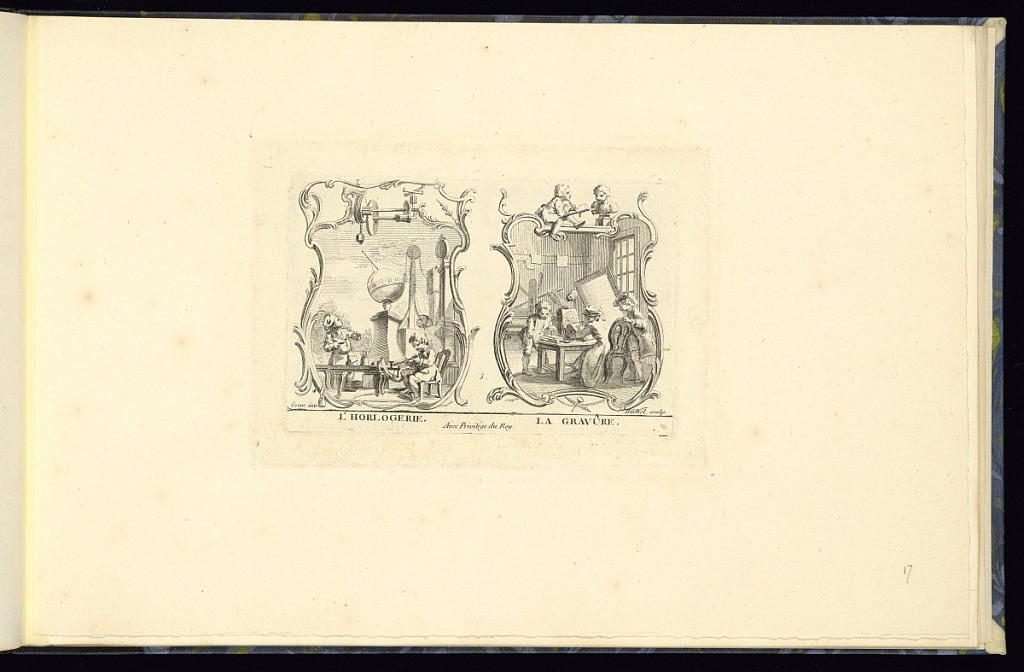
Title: L’HORLOGERIE / LA GRAVÛRE
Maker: Jacques Bacheley, French, 1712 – 1781
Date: mid- 18th–late 18th century
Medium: etching on paper
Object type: Print
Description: Fifth plate from a series of fifteen depicting children and the sciences, framed within decorative rococo cartouches, two per plate, side-by-side. The series is incomplete here. The left-hand scene shows three boys working with horological instruments, within a landscape. There is a large globe on a plinth with clocks to the right, and a table in the foreground. The top of the cartouche incorporates elements of a clock's mechanism. The right-hand scene shows an interior with a group of boys working in a print workshop. A table in the foreground with a seated figure engraving a plate. A press in the background with drying prints suspended above. A boy sketching a portrait bust sits on top of the frame. The title is lettered below each cartouche. The plate is signed and numbered.